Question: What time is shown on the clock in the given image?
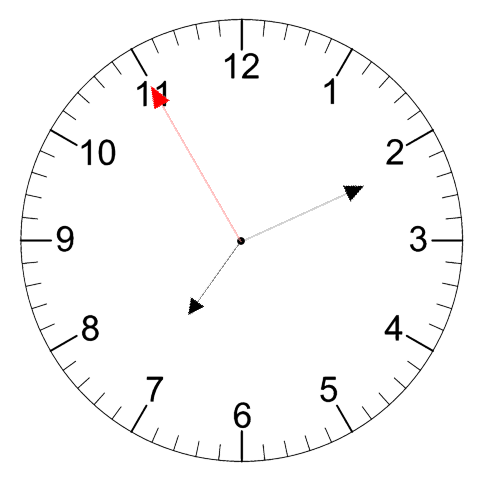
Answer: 07:10:55